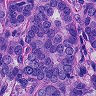
Metastatic tissue present: yes